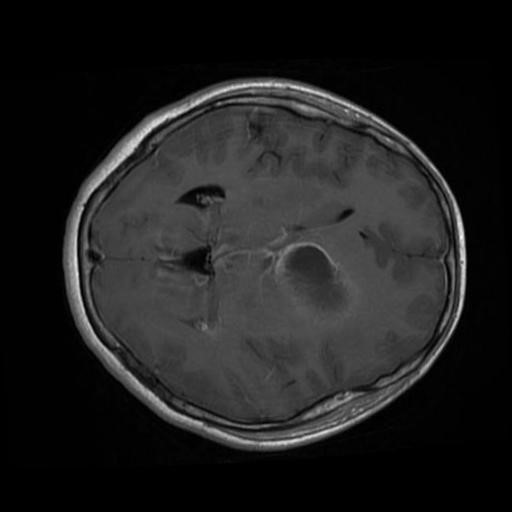
Label: brain_glioma